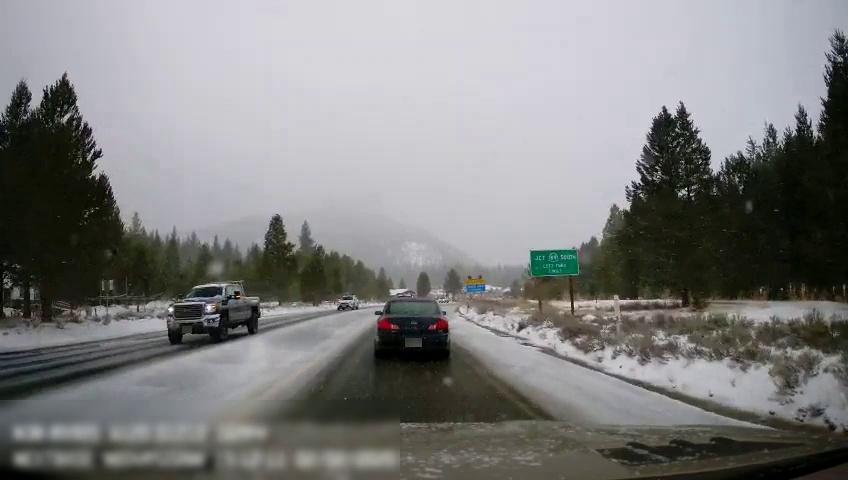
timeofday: Day
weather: Snowy
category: Drivable Space
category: Vehicles | SUV
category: Vehicles | Car
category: Vehicles | Truck
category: Vehicles | SUV
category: Vehicles | SUV
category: Lanes | Current Lane
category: Traffic | Signs
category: Traffic | Signs
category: Traffic | Signs